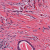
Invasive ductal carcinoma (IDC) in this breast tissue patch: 0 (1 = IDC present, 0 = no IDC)